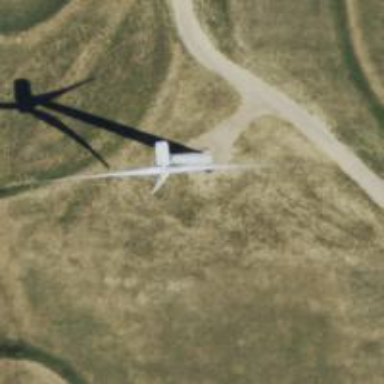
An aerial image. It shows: Wind turbine generator that utilizes wind as its source for generating electricity. It is of the horizontal axis type.